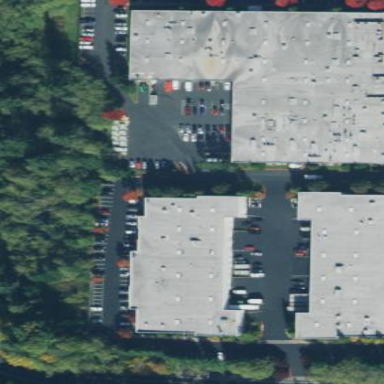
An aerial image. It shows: Industrial building.